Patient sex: M
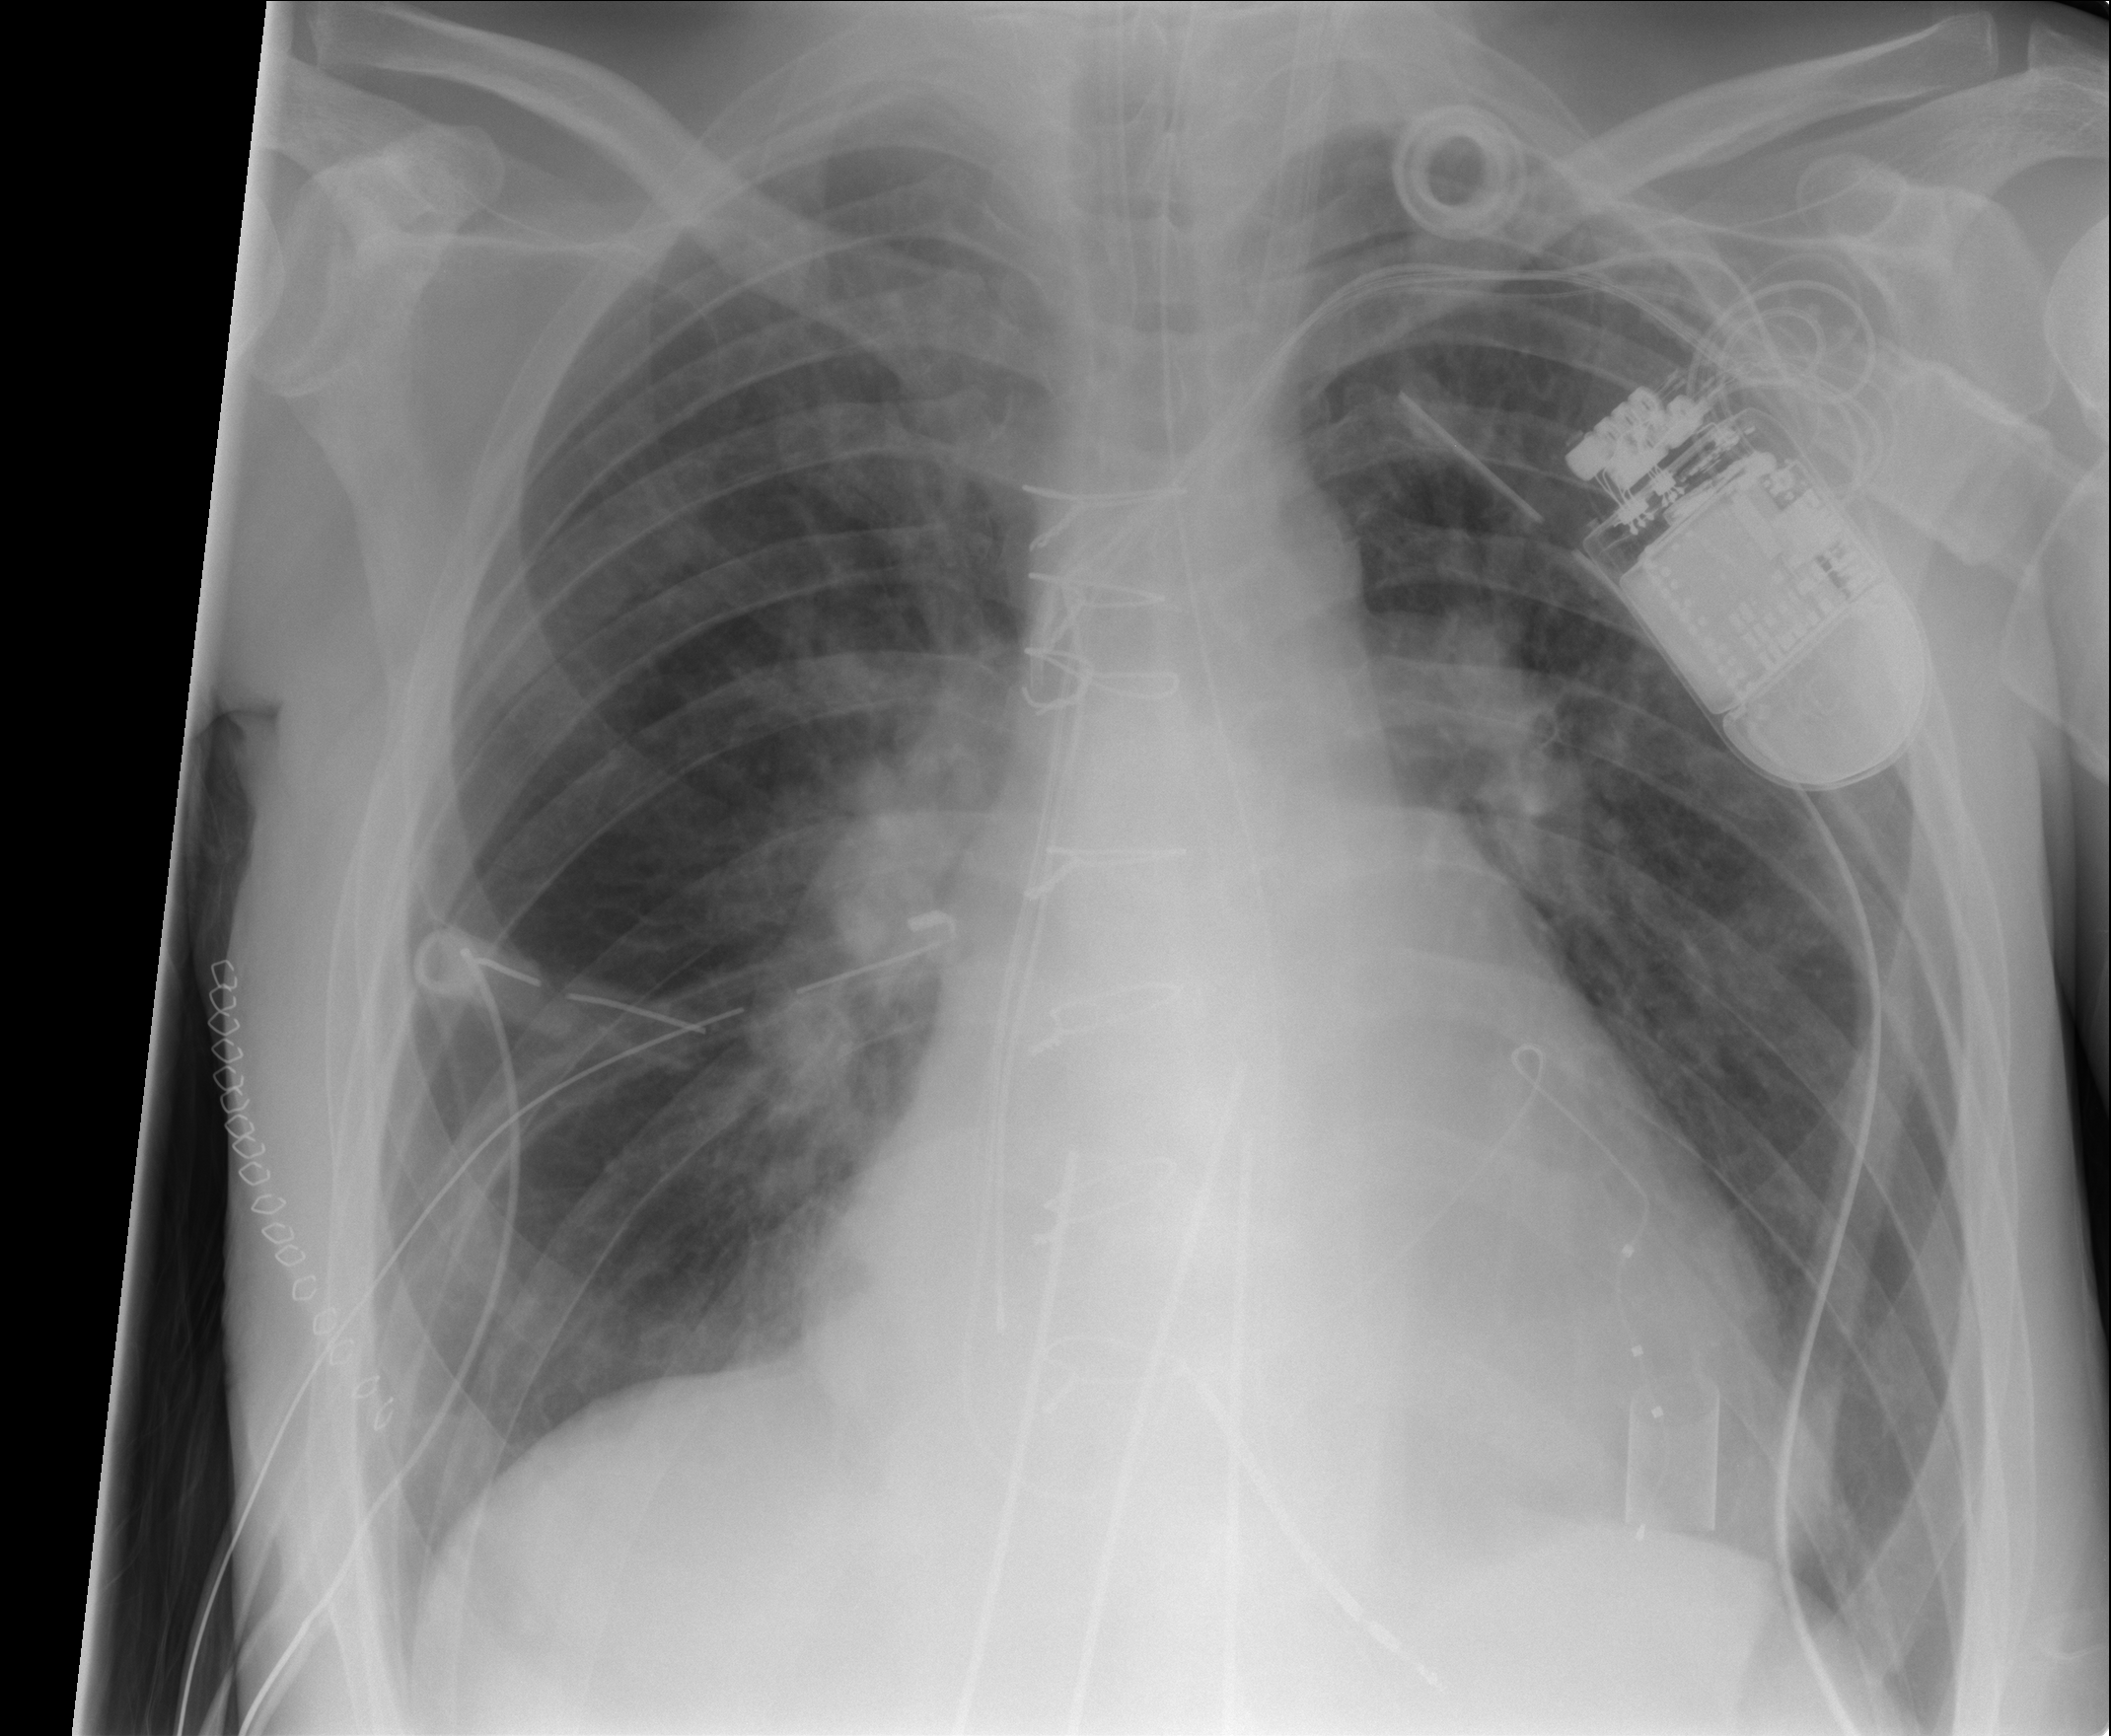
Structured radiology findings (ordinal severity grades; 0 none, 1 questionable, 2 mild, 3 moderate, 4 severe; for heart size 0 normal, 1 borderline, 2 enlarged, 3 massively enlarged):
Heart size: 2
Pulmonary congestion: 1
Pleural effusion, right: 0
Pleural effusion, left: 0
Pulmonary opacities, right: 0
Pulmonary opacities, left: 0
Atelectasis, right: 0
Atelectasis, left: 0